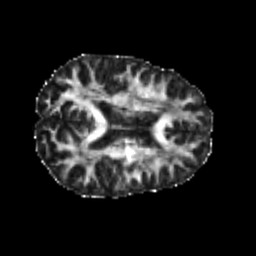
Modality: FA
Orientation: axial
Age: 22
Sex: male
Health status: healthy
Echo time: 0.074 s